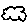
Label: cloud